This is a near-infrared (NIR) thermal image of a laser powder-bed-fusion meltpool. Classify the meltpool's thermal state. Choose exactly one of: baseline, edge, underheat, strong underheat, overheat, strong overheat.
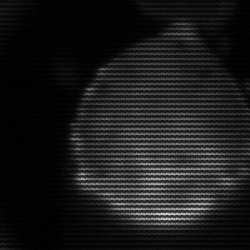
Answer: edge